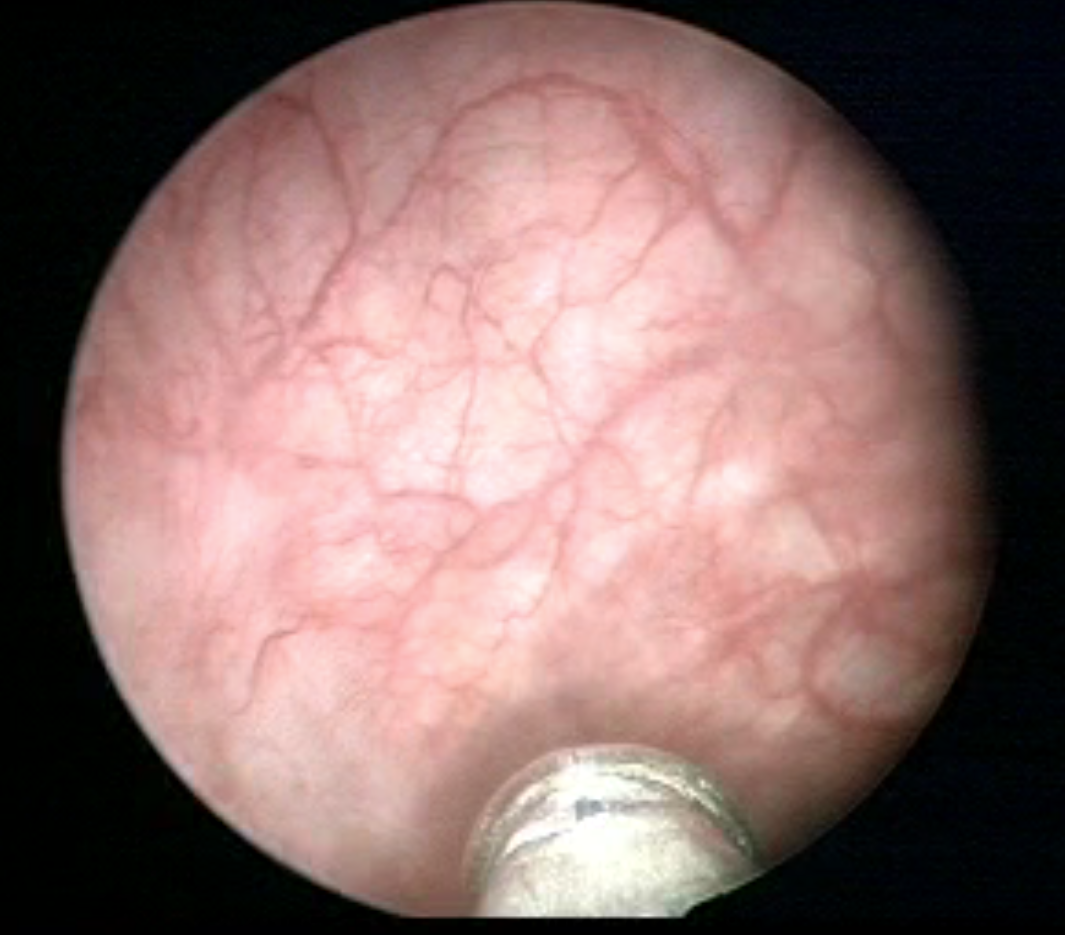
Modality: WLC
Class: Foreign bodies
Subclass: BiopsyForcep
Lesion: L0
Bladder cancer association: No